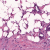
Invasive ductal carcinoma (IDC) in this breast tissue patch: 1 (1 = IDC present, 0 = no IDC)